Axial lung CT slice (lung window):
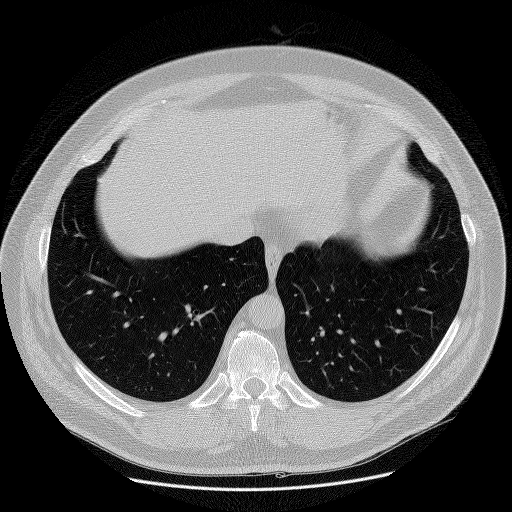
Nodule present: no